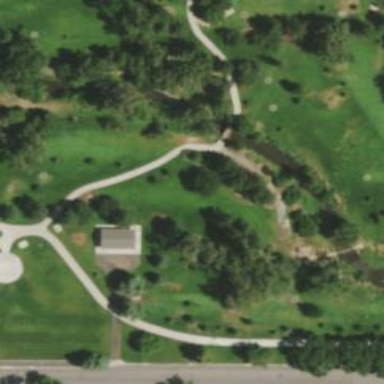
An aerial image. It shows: Disc golf hole.